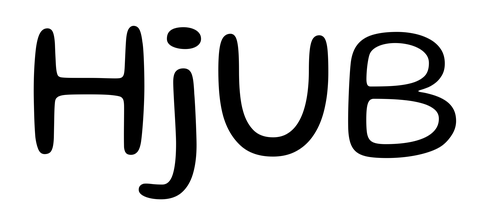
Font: Gluten_Light